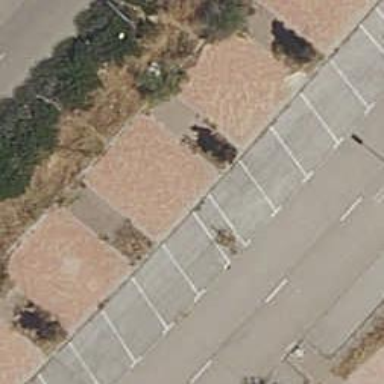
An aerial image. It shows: Sidewalk.